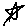
Label: star